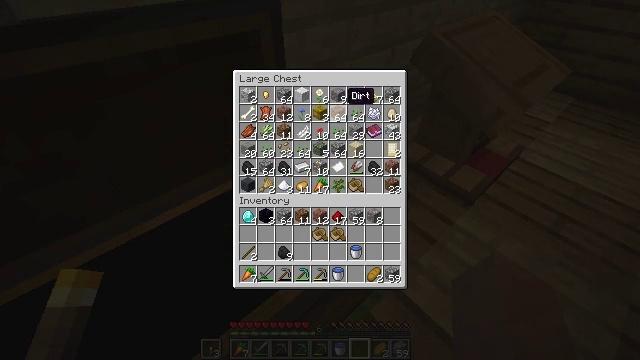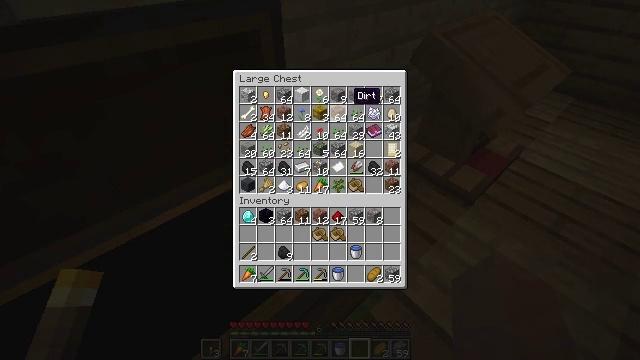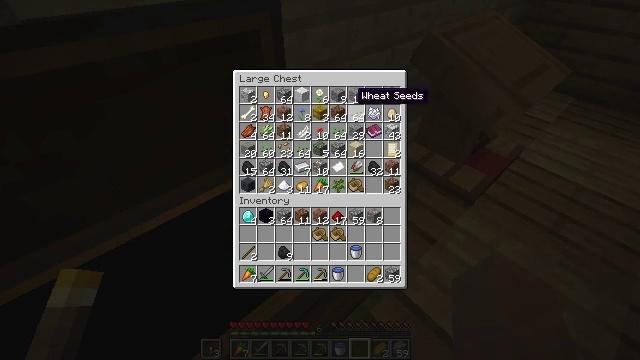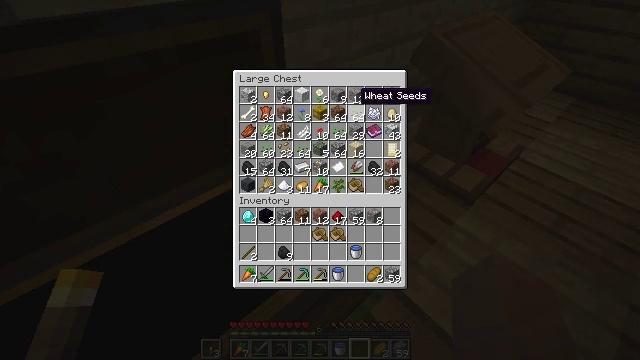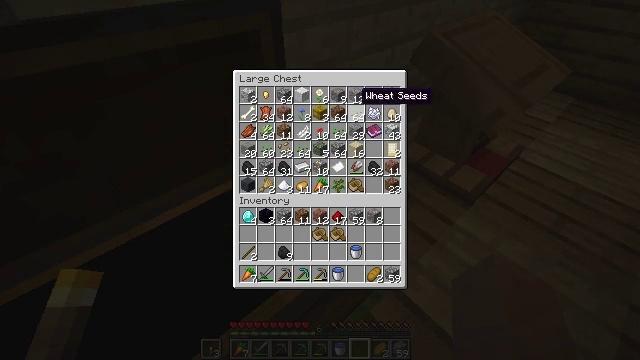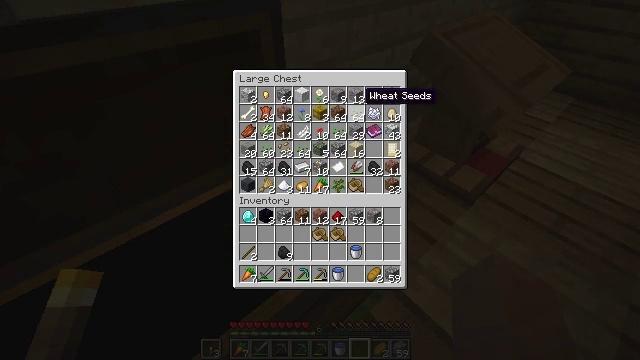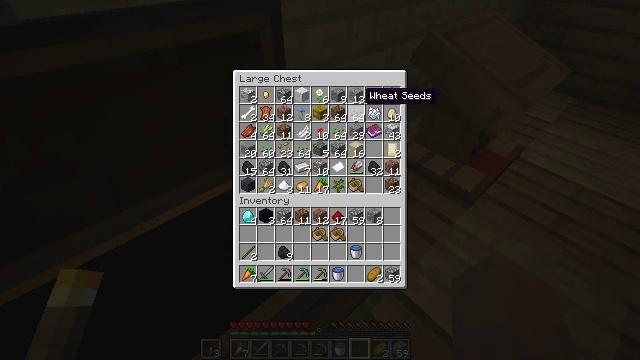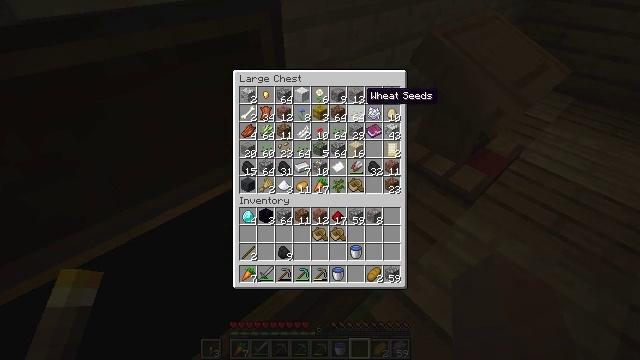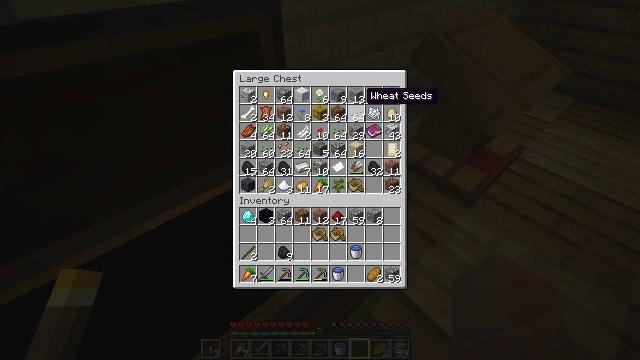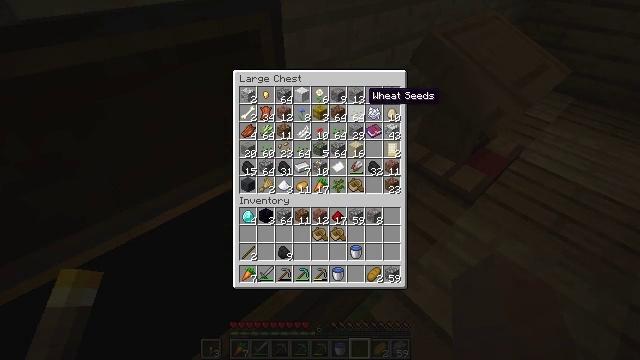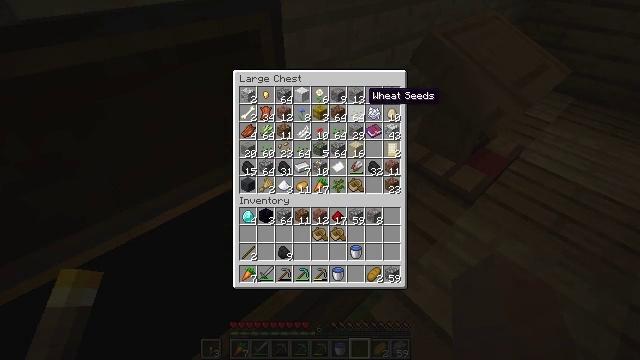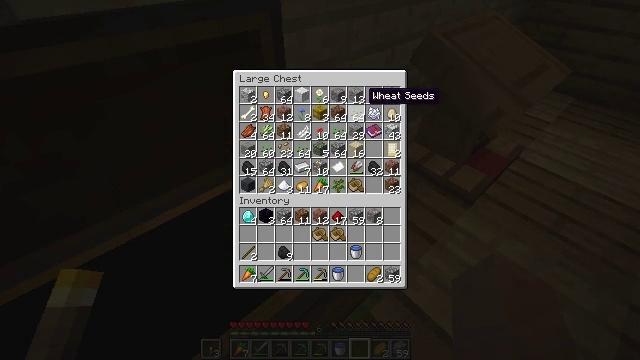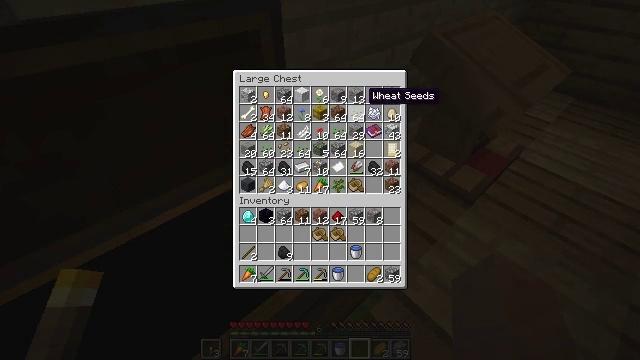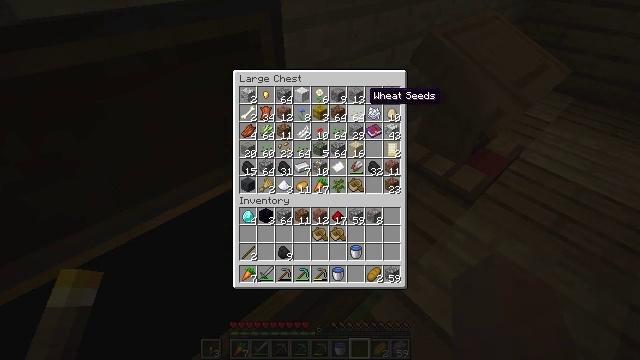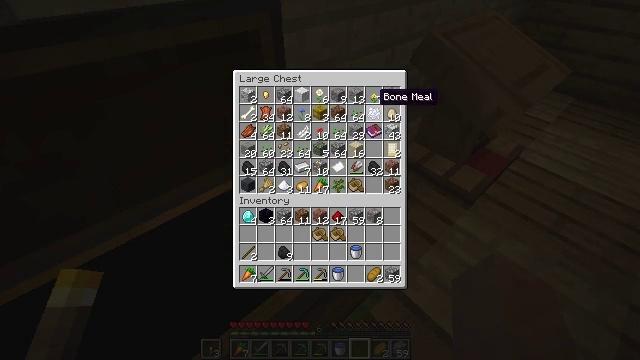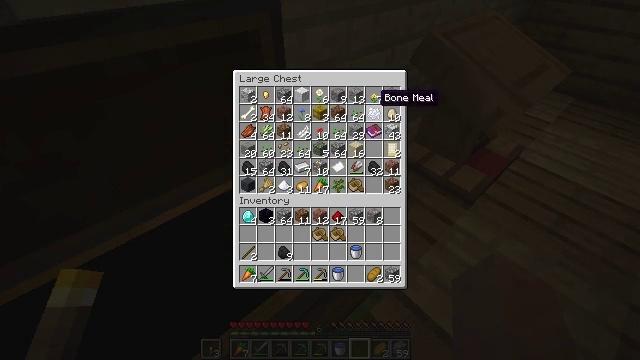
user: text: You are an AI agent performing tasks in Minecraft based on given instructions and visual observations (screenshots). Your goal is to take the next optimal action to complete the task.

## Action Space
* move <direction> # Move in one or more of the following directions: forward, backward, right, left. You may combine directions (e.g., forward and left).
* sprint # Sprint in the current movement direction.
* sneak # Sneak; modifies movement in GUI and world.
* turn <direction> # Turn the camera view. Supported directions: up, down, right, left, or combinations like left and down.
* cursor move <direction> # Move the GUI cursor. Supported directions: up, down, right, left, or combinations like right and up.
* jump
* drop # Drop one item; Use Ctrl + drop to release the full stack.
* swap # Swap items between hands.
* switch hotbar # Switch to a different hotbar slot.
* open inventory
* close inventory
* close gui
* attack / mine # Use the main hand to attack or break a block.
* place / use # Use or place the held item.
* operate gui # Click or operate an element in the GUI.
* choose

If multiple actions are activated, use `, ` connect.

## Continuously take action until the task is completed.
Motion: motion action
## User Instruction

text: Remove a bread from the inventory.
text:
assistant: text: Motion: operate gui
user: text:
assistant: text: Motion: operate gui
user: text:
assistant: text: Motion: operate gui
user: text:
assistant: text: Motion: operate gui
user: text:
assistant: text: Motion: operate gui
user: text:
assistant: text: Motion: operate gui
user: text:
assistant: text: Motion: operate gui
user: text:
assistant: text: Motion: operate gui
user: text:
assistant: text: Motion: operate gui
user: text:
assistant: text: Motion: operate gui
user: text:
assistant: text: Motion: operate gui
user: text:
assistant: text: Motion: operate gui
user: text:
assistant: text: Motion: operate gui
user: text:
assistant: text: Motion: cursor move right, operate gui
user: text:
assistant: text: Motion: operate gui
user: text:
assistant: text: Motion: operate gui
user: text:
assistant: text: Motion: operate gui
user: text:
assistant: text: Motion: operate gui
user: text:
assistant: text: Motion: operate gui
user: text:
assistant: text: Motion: operate gui
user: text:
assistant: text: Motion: operate gui
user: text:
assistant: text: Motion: operate gui
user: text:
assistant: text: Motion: operate gui
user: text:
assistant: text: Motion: operate gui
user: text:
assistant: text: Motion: operate gui
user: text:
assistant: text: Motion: operate gui
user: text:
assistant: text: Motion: operate gui
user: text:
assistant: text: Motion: operate gui
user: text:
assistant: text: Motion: operate gui
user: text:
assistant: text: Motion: operate gui